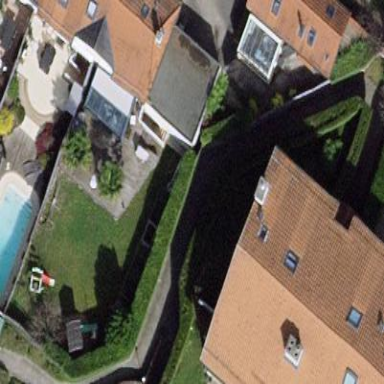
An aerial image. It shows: Garden enclosed by fence.